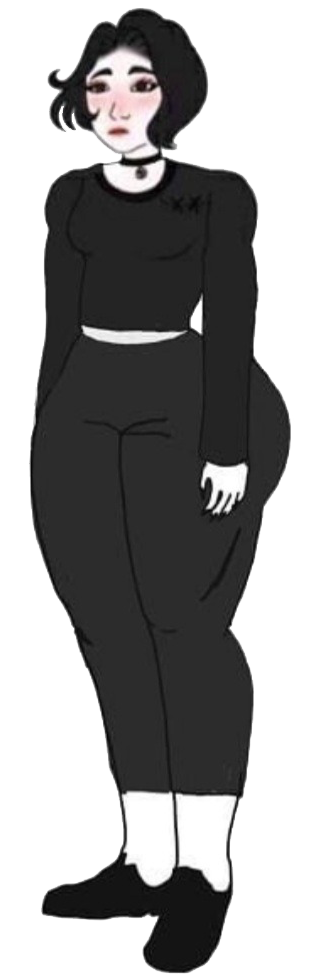
Label: 5_Doomer_Girl